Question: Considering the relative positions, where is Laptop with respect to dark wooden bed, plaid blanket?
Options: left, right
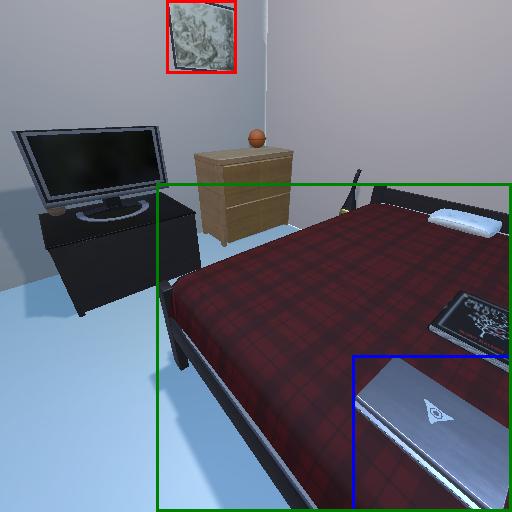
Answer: left